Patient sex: M
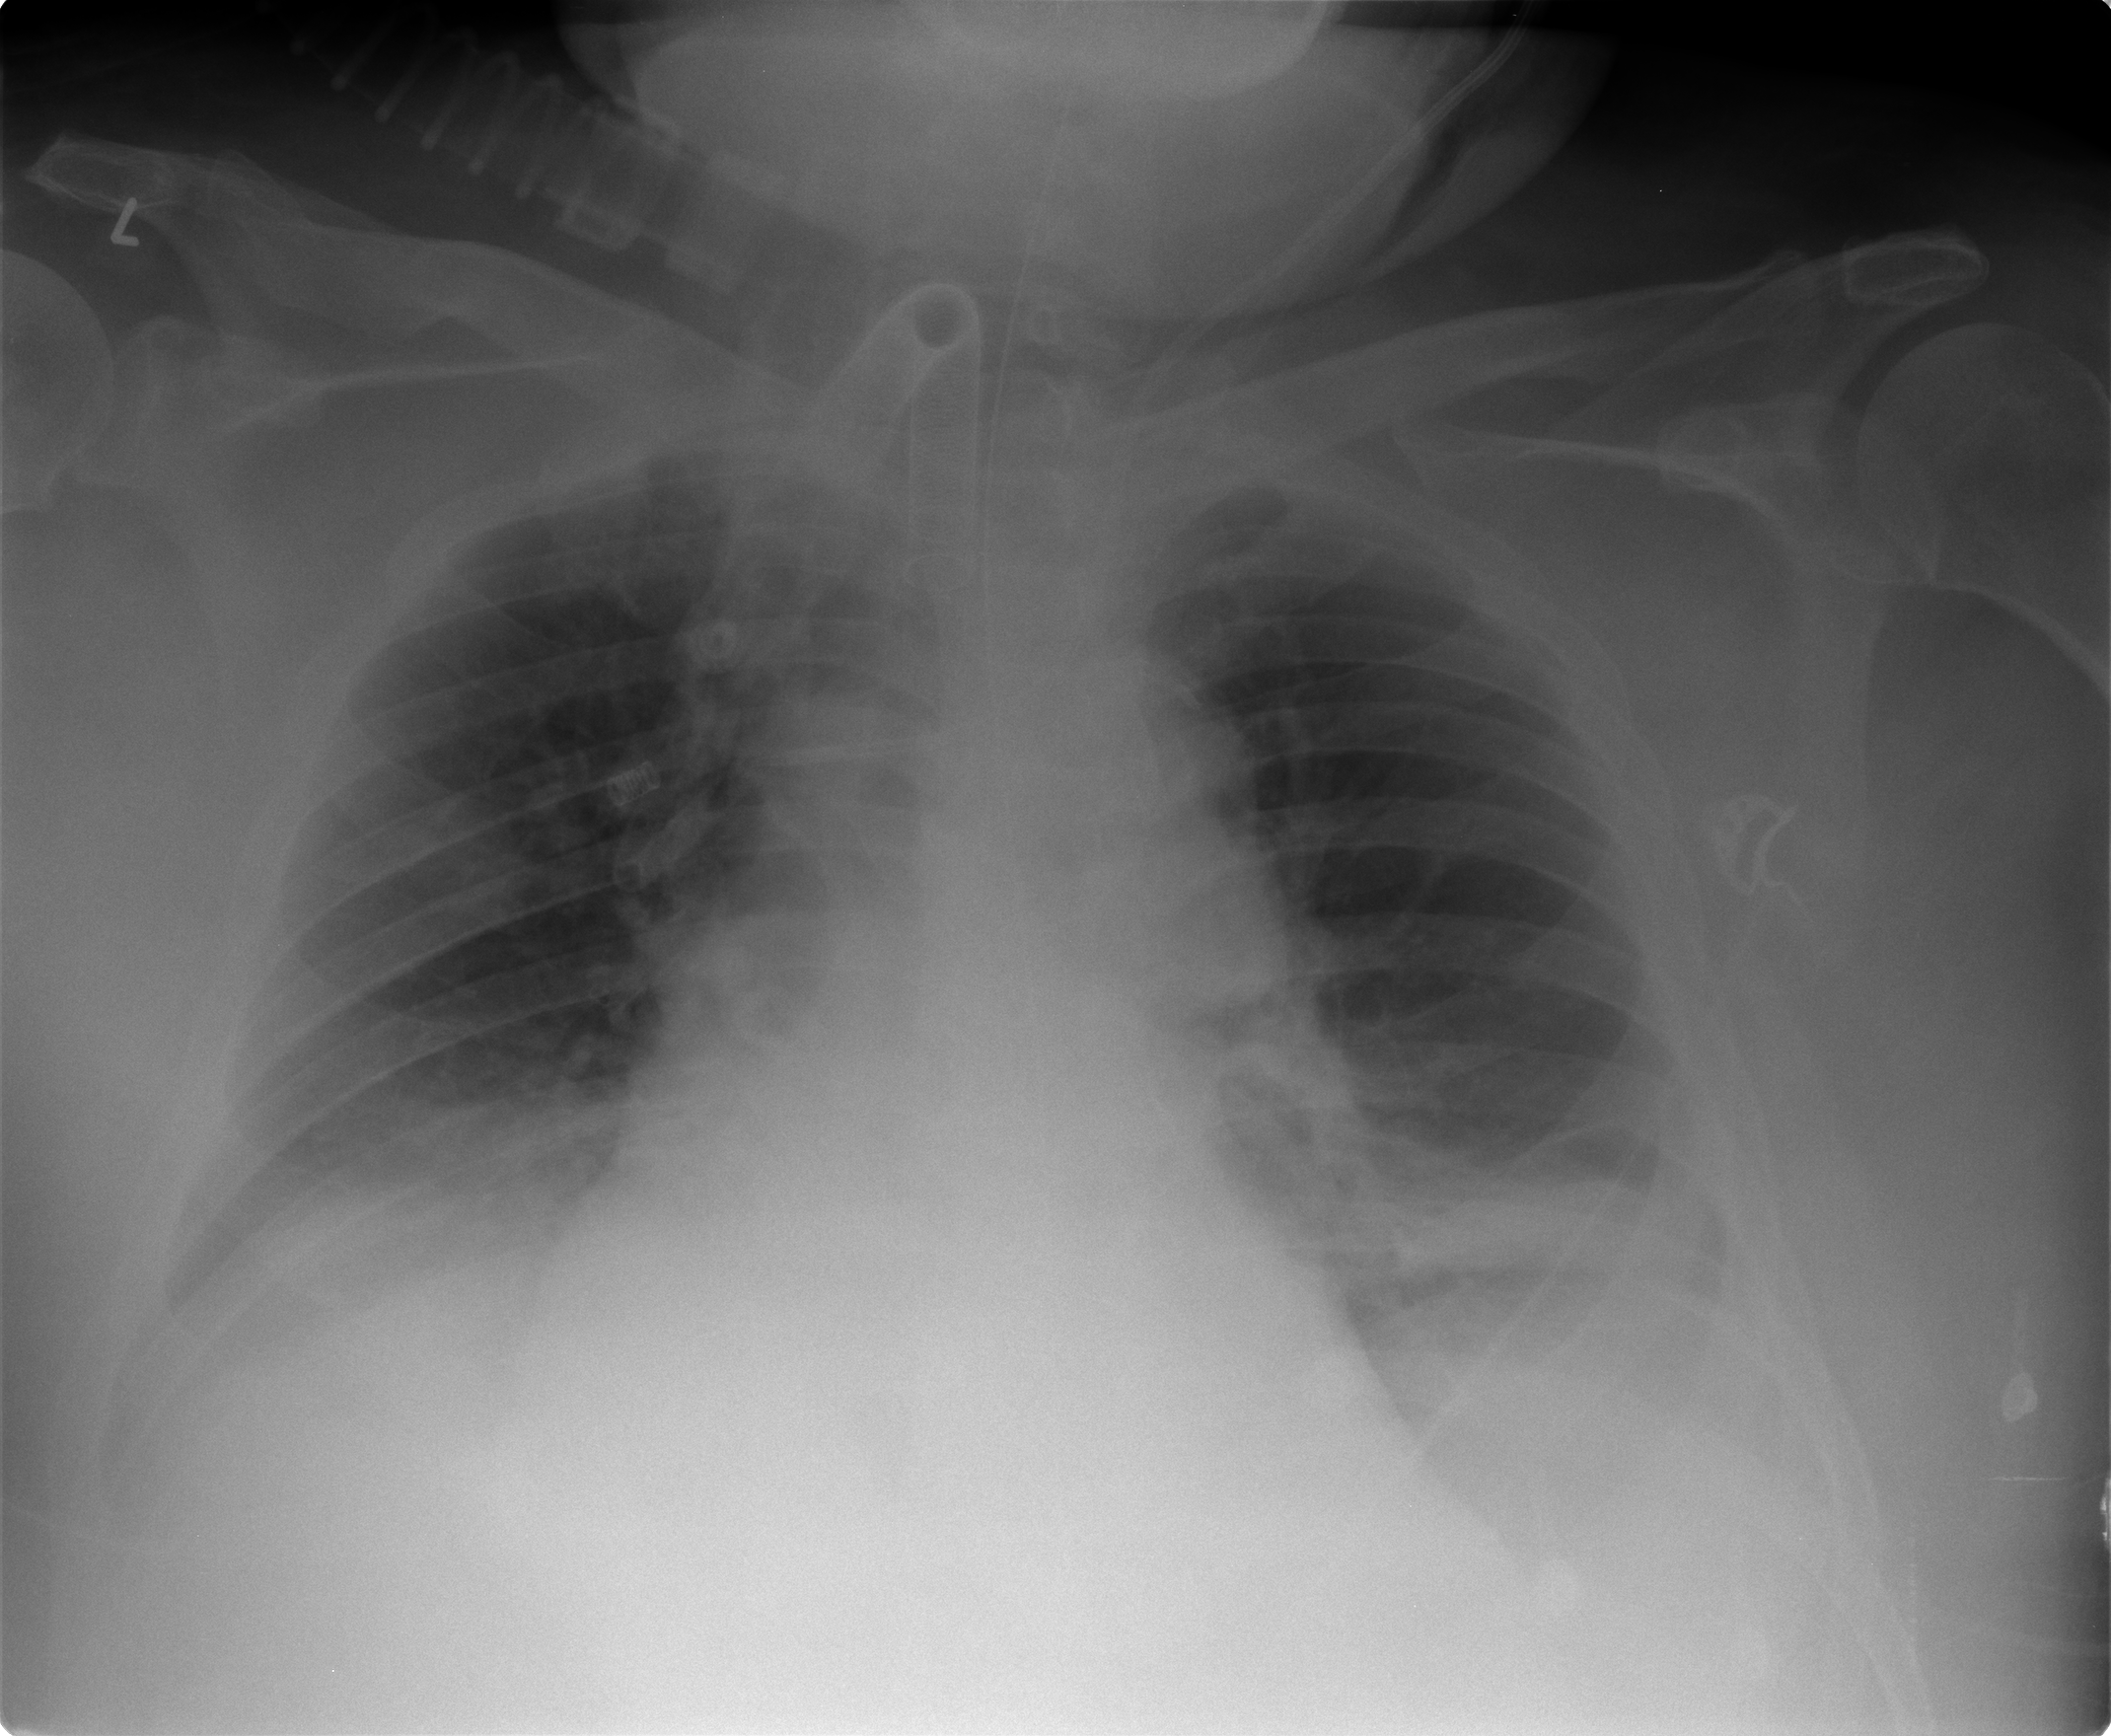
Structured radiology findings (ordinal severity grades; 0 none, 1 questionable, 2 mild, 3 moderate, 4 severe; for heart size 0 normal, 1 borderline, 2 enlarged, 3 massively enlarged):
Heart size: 2
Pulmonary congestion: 1
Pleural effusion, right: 2
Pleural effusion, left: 2
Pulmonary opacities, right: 0
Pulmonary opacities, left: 0
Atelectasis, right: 2
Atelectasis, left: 2